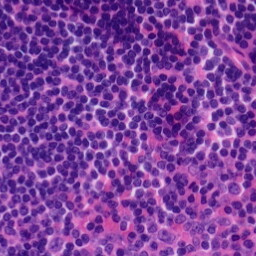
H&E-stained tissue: Tonsil